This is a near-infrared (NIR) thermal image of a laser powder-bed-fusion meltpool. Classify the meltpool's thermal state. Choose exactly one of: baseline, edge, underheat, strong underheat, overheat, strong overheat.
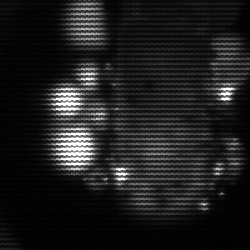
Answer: strong underheat